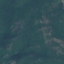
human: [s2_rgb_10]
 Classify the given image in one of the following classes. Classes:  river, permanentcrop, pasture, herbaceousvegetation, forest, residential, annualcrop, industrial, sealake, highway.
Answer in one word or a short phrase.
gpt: Forest